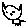
Label: cat